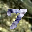
Label: 7